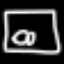
Label: square